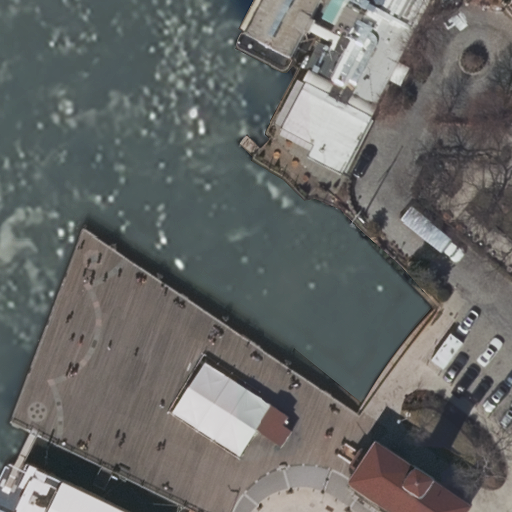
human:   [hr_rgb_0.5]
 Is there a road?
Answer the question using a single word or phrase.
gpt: yes

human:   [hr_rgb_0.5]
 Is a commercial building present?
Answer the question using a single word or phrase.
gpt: no

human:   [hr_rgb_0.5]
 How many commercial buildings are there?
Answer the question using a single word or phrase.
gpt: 0

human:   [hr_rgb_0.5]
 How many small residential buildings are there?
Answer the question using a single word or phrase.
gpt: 1

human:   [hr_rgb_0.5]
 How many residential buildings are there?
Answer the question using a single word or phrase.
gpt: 2

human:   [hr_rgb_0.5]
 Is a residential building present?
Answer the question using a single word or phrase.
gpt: yes

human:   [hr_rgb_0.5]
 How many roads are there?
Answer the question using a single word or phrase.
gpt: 5

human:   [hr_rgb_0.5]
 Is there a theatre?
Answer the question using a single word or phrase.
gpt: yes

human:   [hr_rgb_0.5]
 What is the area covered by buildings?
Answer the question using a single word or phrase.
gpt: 809m2

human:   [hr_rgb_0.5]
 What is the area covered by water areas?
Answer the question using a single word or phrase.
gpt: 4600m2

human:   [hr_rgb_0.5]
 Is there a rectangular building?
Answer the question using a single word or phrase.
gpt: no

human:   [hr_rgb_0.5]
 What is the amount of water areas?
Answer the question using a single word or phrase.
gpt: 1

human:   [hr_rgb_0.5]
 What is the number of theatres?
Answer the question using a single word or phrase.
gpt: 1

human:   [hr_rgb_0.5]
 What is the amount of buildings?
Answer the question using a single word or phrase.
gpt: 2

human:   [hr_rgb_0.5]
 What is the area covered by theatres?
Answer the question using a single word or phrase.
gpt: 331m2

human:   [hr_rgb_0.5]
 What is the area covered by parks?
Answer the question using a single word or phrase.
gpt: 43m2

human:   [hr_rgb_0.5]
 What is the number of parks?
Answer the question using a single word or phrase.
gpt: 1

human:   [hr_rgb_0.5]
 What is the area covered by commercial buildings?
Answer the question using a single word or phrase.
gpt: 0m2

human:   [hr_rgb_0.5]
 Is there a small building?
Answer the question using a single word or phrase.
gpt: yes

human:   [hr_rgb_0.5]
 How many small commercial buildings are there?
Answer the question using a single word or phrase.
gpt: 0

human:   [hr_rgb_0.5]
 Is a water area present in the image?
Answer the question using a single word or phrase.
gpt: yes

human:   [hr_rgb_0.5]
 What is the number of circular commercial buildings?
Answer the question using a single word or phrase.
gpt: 0

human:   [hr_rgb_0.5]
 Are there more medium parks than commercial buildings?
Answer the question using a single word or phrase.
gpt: no

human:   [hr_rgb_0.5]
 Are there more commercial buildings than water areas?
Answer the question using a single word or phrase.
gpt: no

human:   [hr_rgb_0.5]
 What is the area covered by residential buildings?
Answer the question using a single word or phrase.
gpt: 809m2

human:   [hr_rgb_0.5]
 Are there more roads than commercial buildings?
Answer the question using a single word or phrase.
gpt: yes

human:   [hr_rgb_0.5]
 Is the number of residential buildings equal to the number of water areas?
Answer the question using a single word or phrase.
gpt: no

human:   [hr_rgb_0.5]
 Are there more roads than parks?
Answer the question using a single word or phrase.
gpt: yes

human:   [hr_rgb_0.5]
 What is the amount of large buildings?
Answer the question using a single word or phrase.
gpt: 1

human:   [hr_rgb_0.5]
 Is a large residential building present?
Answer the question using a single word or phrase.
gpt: yes

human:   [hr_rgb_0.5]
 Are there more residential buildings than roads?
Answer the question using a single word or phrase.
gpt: no

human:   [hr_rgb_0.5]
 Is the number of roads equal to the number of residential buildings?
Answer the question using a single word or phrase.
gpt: no

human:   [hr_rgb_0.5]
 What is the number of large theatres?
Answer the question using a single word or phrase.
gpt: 0

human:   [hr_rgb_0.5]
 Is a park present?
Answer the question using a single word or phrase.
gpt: yes

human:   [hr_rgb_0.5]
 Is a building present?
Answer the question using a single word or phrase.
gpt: yes

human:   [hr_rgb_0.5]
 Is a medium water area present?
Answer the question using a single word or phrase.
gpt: no

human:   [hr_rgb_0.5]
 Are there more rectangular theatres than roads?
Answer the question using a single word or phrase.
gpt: no

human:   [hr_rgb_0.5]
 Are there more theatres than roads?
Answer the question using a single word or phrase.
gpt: no

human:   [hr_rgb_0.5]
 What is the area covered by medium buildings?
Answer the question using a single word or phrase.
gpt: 0m2

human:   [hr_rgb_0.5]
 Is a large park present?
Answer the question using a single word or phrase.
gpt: no

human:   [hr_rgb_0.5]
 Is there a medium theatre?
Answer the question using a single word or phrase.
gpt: yes

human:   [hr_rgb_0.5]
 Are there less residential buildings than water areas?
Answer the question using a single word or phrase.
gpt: no

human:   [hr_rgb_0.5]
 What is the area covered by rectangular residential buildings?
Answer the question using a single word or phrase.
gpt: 0m2

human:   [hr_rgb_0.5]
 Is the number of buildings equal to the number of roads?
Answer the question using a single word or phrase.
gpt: no

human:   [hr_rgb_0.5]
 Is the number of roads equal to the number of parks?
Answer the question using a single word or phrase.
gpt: no

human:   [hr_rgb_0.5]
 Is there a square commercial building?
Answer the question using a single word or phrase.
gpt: no

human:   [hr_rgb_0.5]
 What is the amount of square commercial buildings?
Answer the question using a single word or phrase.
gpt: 0

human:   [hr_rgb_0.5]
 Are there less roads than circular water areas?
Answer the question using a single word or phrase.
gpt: no

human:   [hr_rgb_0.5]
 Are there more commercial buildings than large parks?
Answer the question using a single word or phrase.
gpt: no

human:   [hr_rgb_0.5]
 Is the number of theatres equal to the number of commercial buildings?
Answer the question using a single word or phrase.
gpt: no

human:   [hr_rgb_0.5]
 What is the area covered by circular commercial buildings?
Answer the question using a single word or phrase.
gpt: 0m2

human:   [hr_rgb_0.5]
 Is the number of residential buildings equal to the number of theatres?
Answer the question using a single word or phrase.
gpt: no

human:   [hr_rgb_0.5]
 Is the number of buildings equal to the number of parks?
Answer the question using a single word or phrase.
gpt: no

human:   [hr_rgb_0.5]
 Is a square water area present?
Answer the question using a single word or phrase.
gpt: no

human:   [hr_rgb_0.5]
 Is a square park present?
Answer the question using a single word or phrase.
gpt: no

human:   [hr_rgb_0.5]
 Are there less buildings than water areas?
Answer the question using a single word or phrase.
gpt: no

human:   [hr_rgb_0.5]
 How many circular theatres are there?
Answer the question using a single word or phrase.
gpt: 0

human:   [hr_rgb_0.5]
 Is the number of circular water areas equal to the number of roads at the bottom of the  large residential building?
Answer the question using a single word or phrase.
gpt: no

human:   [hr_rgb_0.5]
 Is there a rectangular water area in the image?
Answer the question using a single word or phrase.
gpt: no

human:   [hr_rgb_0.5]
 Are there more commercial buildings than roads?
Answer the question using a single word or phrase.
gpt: no

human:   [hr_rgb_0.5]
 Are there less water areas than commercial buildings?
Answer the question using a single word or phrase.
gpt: no

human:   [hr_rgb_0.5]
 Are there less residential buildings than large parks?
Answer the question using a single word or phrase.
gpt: no

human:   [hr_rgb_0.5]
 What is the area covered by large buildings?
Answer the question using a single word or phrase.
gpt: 743m2

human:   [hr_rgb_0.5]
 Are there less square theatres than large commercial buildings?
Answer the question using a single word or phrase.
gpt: no